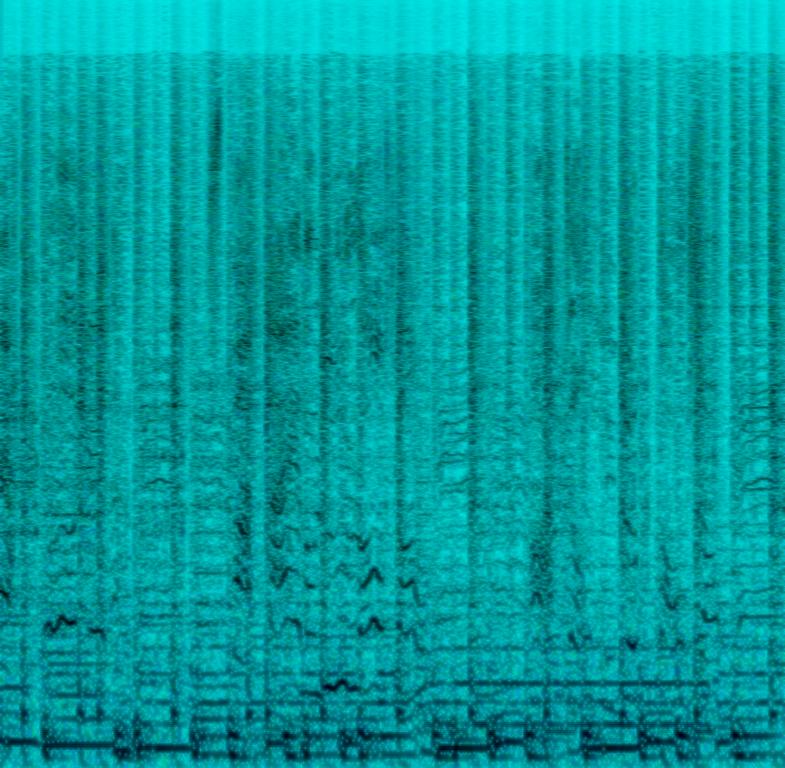
This is an upbeat, soulful and funky song. It's got a catchy and fast paced rhythm which makes it good to dance to. The singer has a raspy and energetic voice.